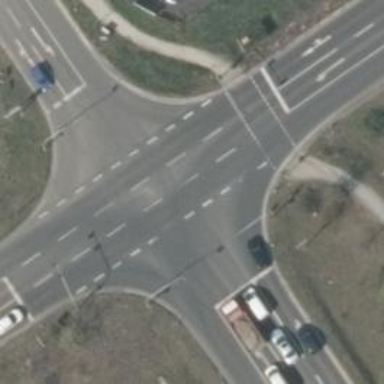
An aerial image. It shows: Road with traffic signals.